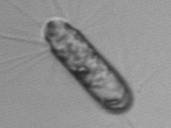
Label: Corethron_hystrix